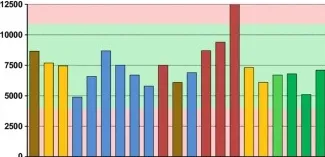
Multimodal therapy of glioblastoma has high impact on immune cells of the peripheral blood. The graphs of.
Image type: pathology (immunostaining)